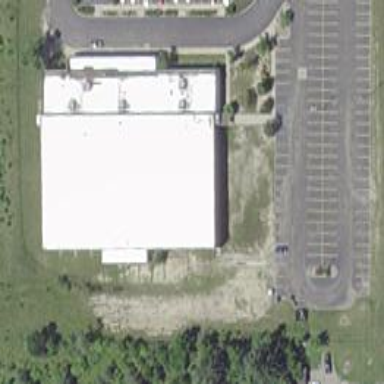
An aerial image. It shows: Building that houses bowling alley.